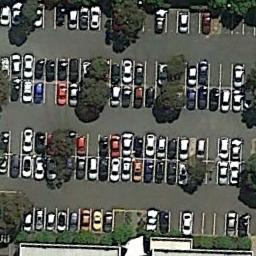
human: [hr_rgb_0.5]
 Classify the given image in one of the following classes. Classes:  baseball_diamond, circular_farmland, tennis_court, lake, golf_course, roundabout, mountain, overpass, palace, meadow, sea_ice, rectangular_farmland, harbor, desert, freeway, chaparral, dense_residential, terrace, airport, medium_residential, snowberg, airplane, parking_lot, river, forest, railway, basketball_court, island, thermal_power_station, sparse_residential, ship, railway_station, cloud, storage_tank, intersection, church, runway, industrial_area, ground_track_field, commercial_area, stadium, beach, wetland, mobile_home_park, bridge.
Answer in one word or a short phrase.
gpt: parking_lot